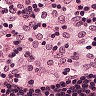
Metastatic tissue present: no